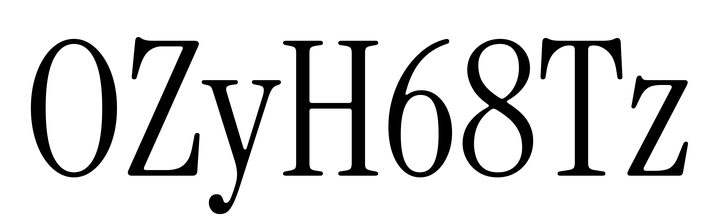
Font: InstrumentSerif-Regular